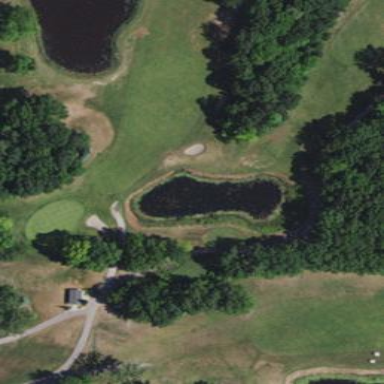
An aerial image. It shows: Golf fairway surrounded by grass.